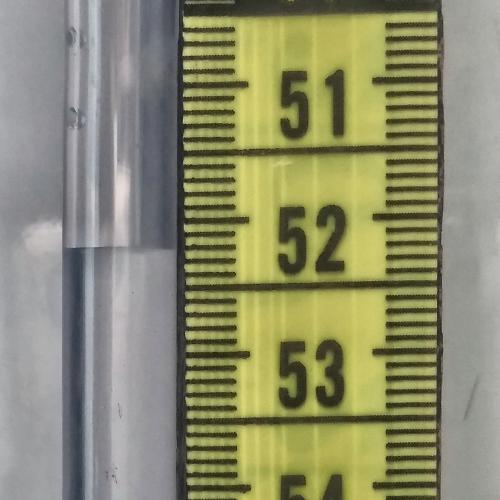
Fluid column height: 52.2 cm